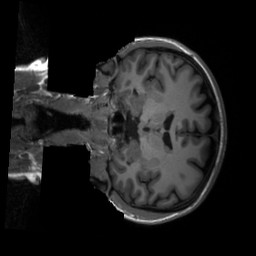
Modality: T1w
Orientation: coronal
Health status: healthy
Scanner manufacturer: siemens
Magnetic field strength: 3 T
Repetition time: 2.3 s
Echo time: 0.00207 s